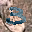
Label: 3